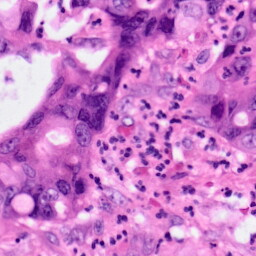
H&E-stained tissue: Pancreatic